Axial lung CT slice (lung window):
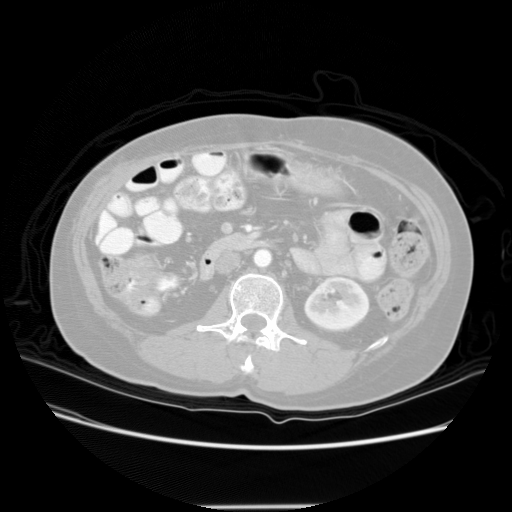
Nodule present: no